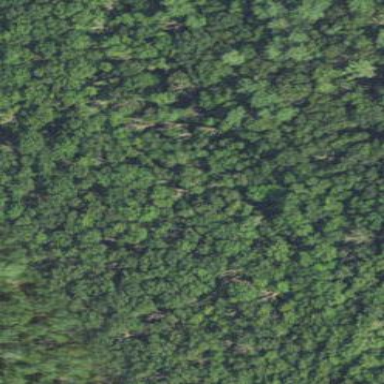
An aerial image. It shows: Mixed woodland with various types of leaves.